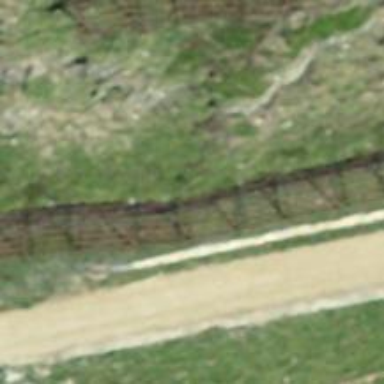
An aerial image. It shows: Snow fence that is man-made.